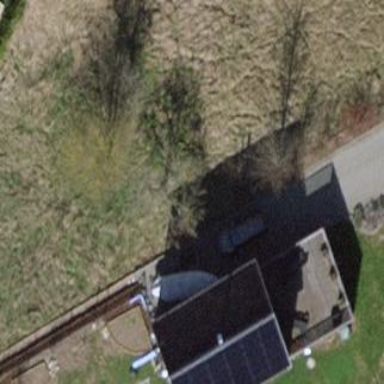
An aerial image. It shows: Gabled roofed house.